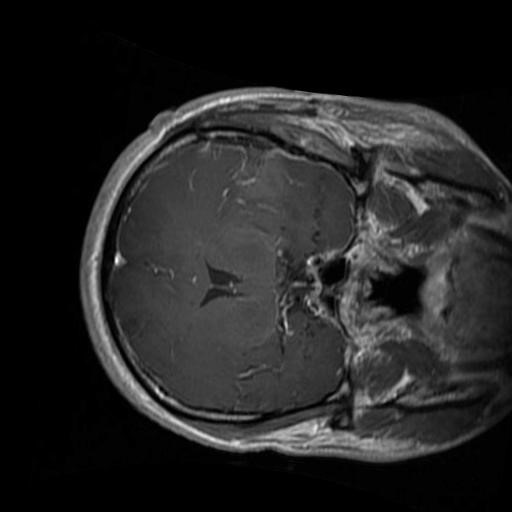
Label: brain_glioma